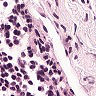
Metastatic tissue present: no